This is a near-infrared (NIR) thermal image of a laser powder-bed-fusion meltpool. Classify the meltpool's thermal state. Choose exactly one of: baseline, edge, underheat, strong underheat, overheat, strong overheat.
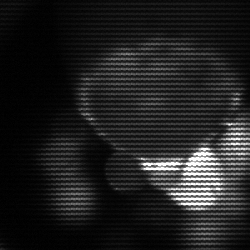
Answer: edge